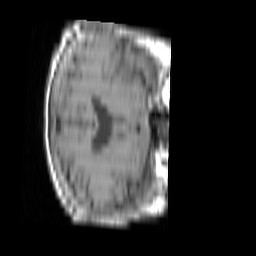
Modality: T1w
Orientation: axial
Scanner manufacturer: siemens
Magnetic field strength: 1.5 T
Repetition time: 0.58 s
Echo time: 0.012 s